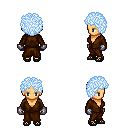
a pixel art fantasy rpg character, female body template, human, tanned skin, brown robe, red pants, white cyan curly afro hairstyle, metal gloves, ghillies, four views (front, back, left, right), 2x2 character sprite sheet, small pixel art, hard edges, no anti-aliasing